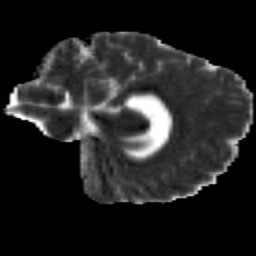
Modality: MD
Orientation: sagittal
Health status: healthy
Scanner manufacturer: siemens
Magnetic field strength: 3 T
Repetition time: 12 s
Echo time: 0.092 s